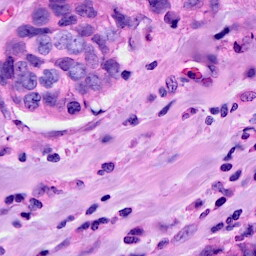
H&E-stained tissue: Breast